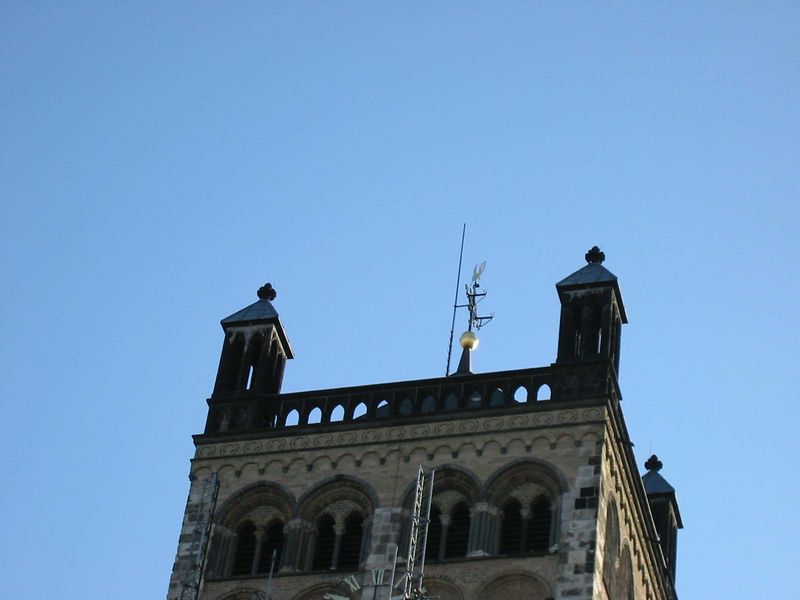
Titel: Quirinus-Münster in Neuss (St. Quirin)
Künstler: Wolbero
Standort: Neuss, Quirinus-Münster (EU - D - NRW)
Schlagwörter: blau, himmel, fenster, säulen, dach, gebäude, haus, ornament, architektur, mensch, spitze, stein, steine, brüstung, kirche, figur, gold, renaissance, rund, turm, balkon, bogen, stab, mauer, kuppel, romantik, detail, ziffern, verzierung, uhr, metall, geländer, gestell, graun, zinnen, foto, fotografie, bögen, gerüst, antike, kreuz, türmchen, türme, balustrade, kugel, photo, ecken, kreuze, sandstein, mauern, residenz, mittelalter, wetterfahne, hahn, zinne, antenne, romanisch, bogenfenster, wetterhahn, biforien, blitzableiter, neuzeit, fotot, katedrale, xii, blau+, goldkugel, sanstein, lantenne, wetterhahnn